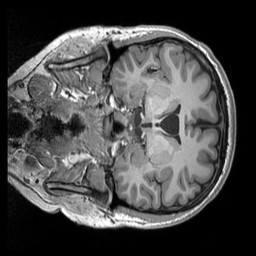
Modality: T1w
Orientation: coronal
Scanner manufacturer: siemens
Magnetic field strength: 3 T
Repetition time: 2.53 s
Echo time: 0.00298 s